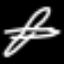
Label: airplane